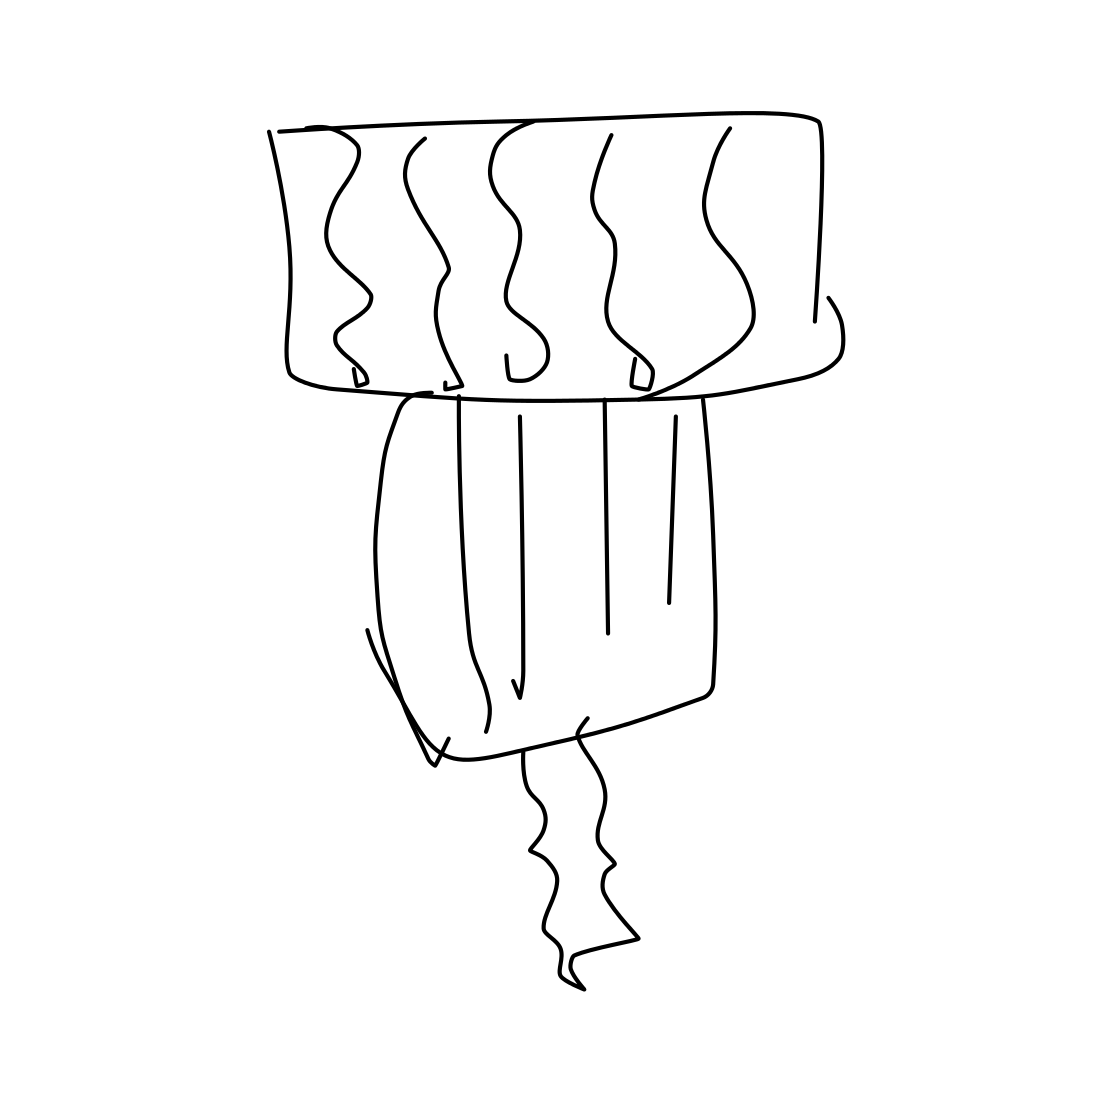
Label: chandelier